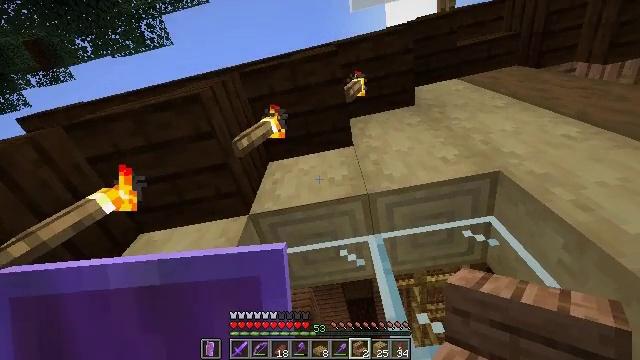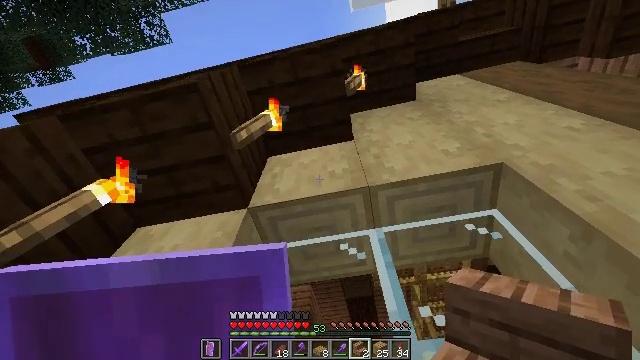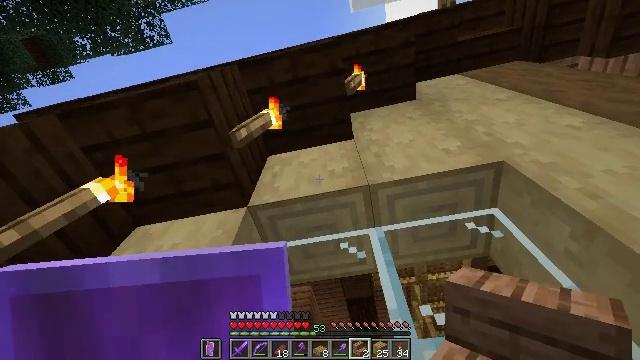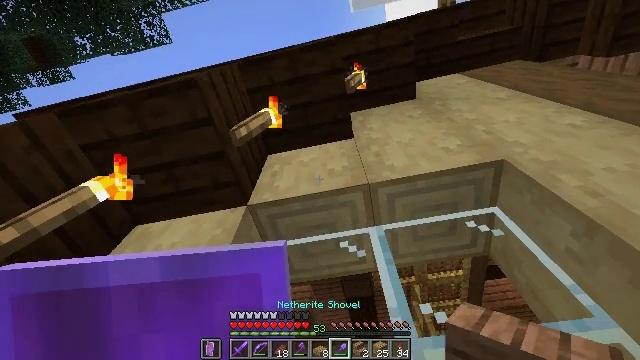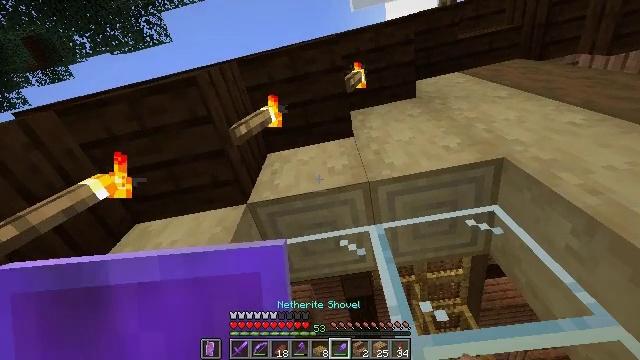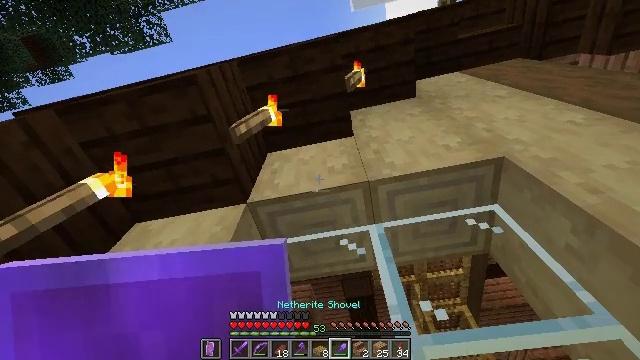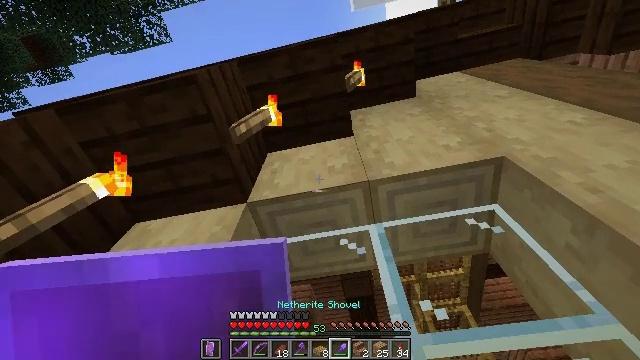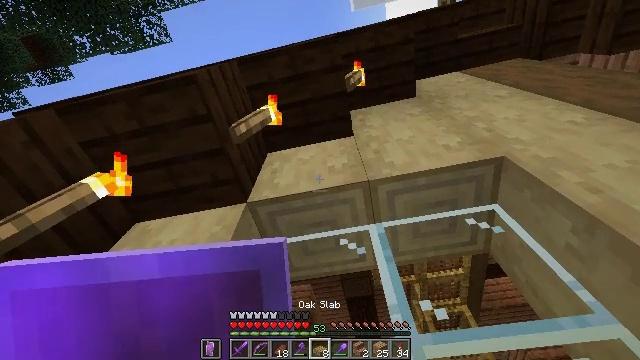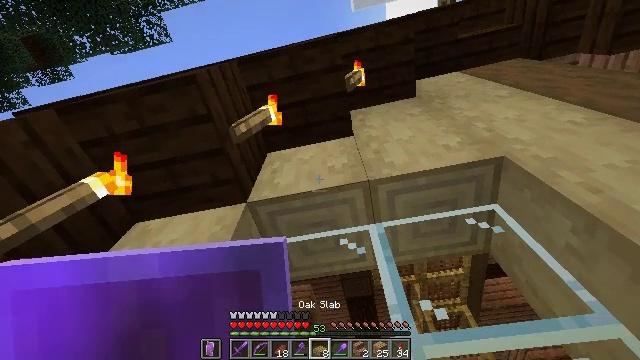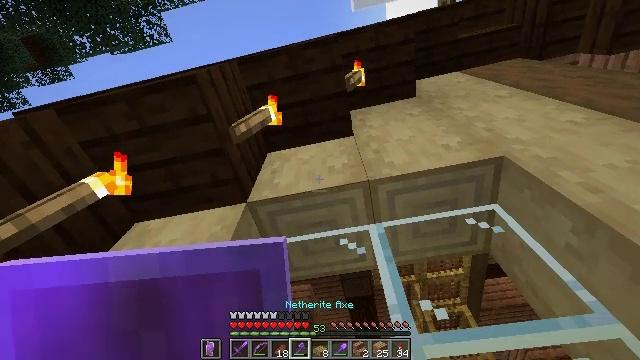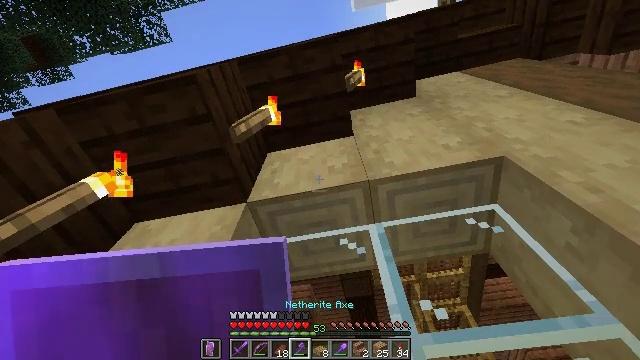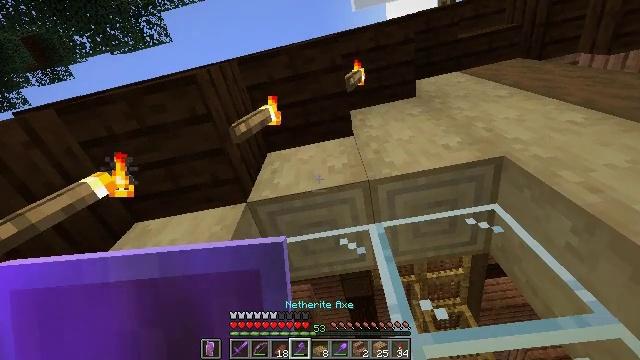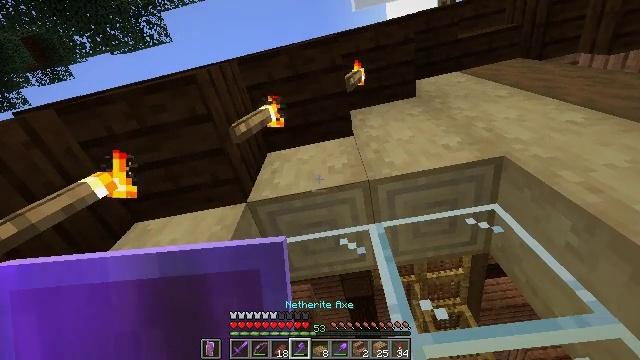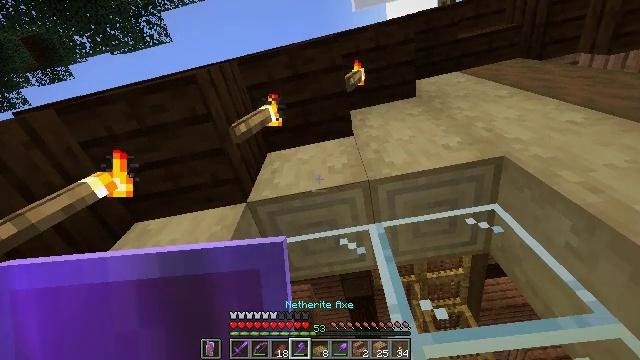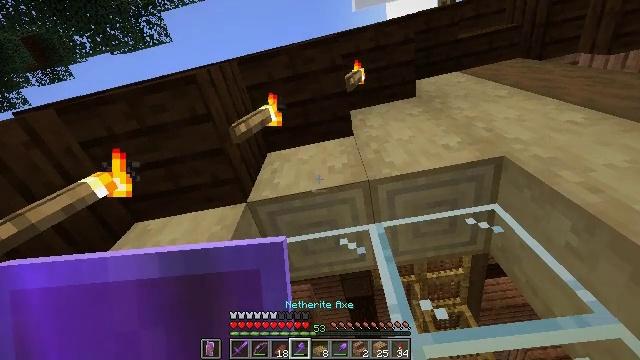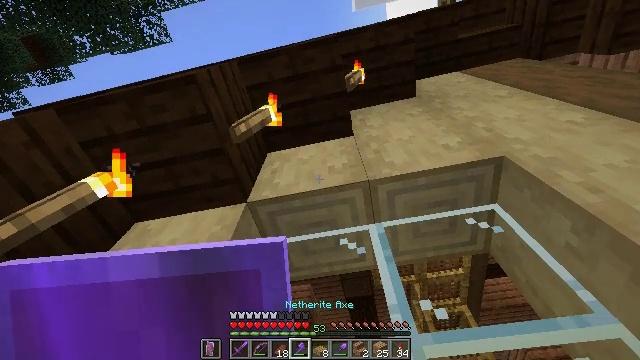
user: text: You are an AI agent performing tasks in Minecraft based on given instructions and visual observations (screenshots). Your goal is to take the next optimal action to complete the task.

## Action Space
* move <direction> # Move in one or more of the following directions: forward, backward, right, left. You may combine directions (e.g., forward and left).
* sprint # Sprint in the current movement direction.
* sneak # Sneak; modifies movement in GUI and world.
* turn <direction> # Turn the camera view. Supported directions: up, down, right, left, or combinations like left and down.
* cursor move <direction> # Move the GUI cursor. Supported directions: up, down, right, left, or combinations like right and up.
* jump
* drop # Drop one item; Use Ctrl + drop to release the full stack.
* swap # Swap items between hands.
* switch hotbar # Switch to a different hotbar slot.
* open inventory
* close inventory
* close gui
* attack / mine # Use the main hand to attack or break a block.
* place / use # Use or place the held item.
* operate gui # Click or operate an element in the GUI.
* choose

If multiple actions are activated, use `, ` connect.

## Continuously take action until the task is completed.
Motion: motion action
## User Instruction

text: Break the stripped birch log for wood.
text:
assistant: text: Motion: sneak
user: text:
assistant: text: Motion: sneak
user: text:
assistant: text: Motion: sneak
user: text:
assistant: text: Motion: sneak
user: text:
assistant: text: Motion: sneak
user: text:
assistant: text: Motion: sneak
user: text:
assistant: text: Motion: sneak
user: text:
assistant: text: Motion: sneak
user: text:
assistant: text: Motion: sneak
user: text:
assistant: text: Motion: sneak
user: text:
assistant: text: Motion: sneak
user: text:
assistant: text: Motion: sneak
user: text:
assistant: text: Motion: sneak
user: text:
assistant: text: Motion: sneak
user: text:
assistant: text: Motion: sneak
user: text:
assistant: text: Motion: sneak
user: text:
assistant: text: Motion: sneak
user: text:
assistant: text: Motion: sneak
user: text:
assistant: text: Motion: sneak, turn up
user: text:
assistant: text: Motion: sneak, turn up
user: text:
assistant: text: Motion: sneak, turn up
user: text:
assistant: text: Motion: sneak
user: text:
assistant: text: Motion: sneak
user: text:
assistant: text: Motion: sneak
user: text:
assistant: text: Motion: sneak
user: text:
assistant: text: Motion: sneak, attack / mine
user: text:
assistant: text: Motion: sneak, attack / mine
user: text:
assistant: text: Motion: sneak, attack / mine
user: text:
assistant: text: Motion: sneak
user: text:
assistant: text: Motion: sneak